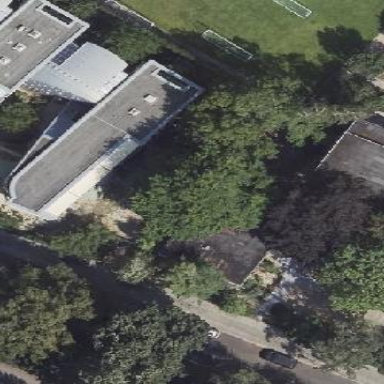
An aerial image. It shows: School building.